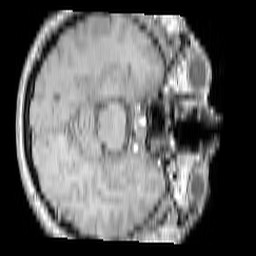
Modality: T1w
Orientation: axial
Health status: ill
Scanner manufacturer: philips
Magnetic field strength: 3 T
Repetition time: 0.3787 s
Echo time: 0.002908 s